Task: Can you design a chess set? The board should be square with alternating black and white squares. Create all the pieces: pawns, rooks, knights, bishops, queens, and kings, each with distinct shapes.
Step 2324:
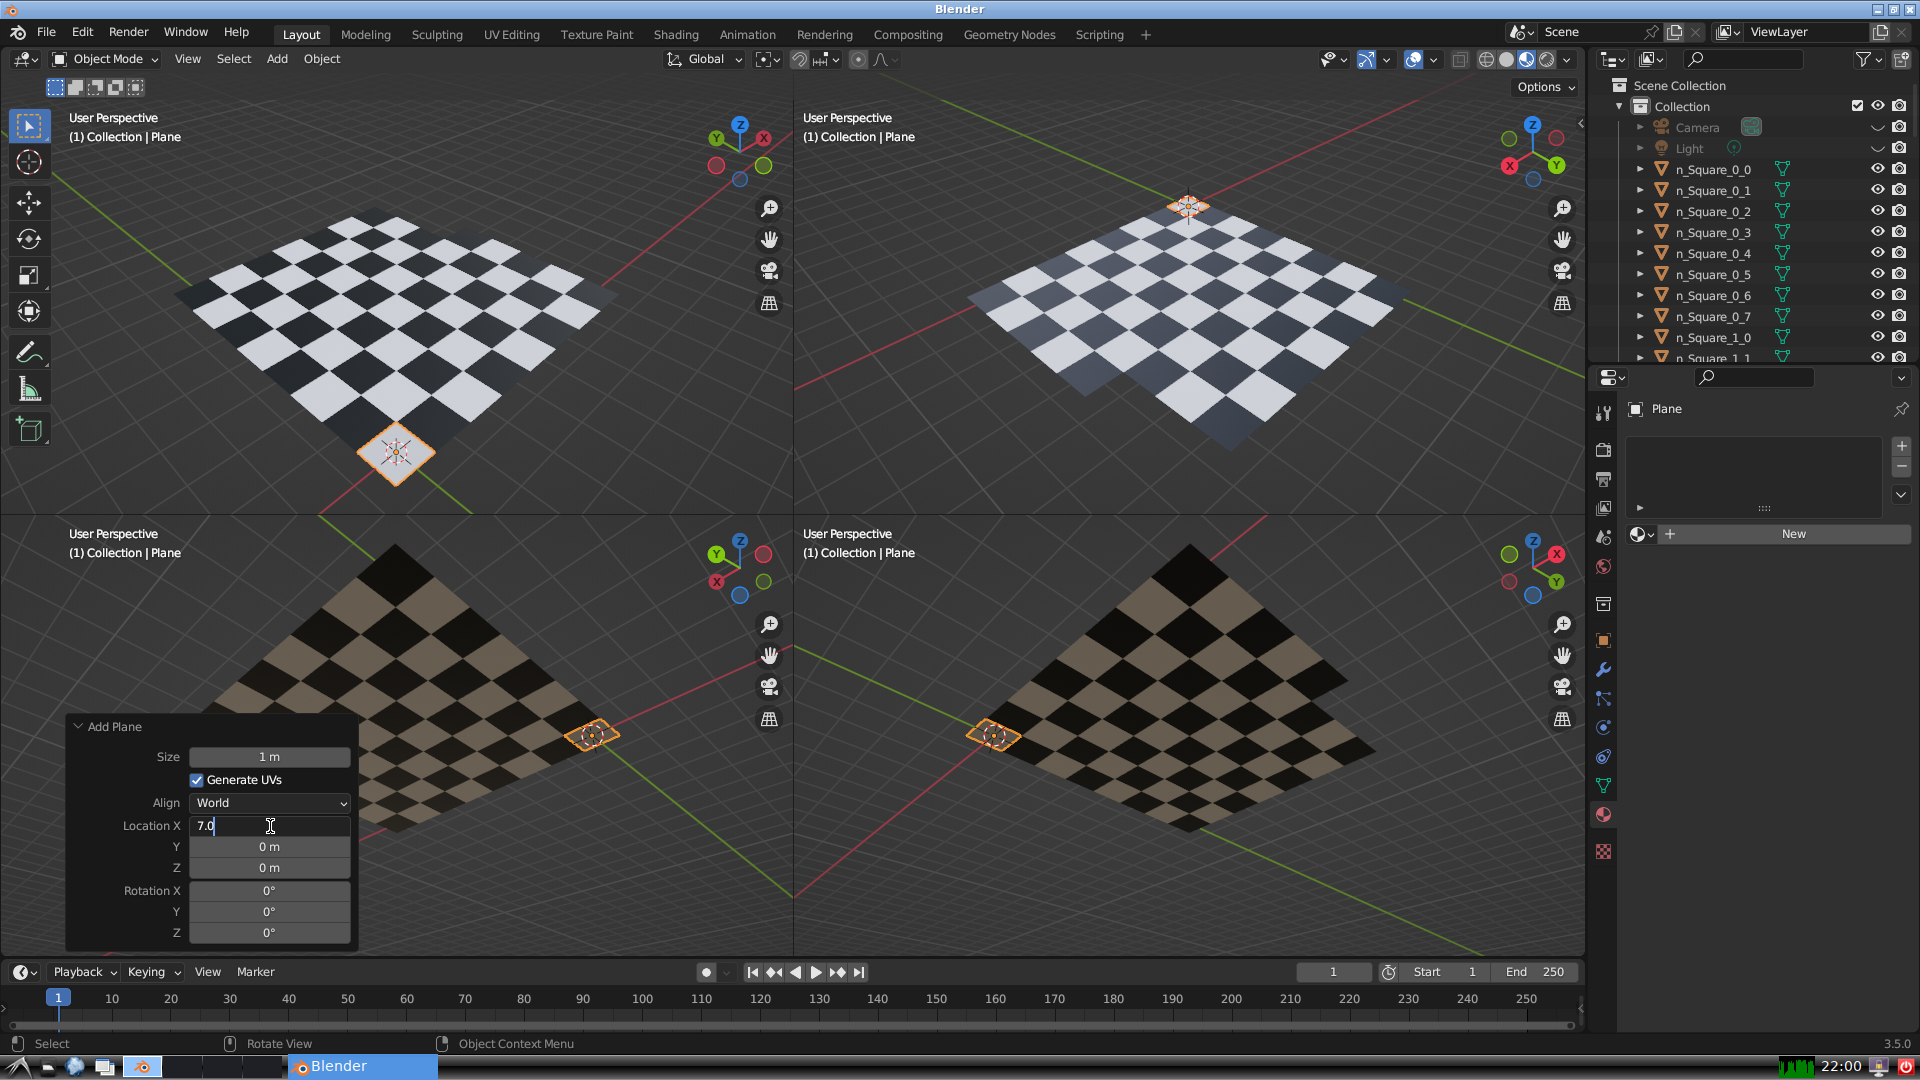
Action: {"key_press": ['Return']}